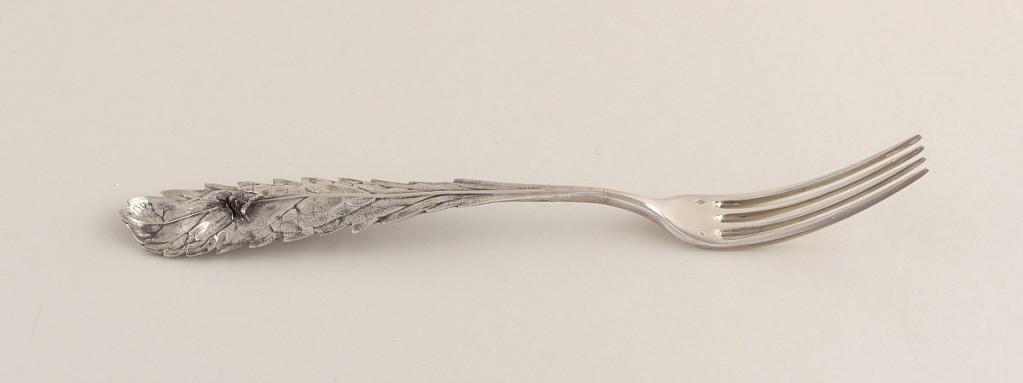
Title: Dessert Fork with Ant and Larva
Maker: Charles Victor Gibert, French
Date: ca. 1890
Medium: silver
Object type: fork
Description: Four tined fork with thin tines. Plain narrow stem, continues to form leaf with toothed edges. Ant carrying a larva apploed midway down leaf.